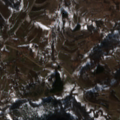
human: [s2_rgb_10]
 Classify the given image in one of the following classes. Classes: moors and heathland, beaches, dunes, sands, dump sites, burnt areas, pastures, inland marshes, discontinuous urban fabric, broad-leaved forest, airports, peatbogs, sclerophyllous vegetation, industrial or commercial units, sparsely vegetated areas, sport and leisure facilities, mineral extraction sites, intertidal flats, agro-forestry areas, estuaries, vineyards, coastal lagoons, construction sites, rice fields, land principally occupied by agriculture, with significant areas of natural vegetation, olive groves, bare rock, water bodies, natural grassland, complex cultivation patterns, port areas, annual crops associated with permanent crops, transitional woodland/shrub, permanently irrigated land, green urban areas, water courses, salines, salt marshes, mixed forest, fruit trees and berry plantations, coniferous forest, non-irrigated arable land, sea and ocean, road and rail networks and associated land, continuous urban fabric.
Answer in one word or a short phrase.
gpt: non-irrigated arable land, complex cultivation patterns, land principally occupied by agriculture, with significant areas of natural vegetation, broad-leaved forest